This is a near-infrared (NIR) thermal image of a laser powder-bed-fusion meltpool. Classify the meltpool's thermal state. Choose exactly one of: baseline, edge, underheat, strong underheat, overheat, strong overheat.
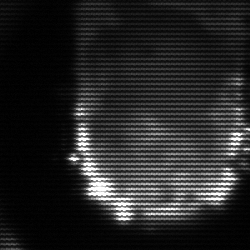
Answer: baseline